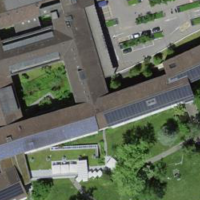
EUNIS habitat code: 54
Species observed at this site:
Dactylis glomerata
Melittis melissophyllum